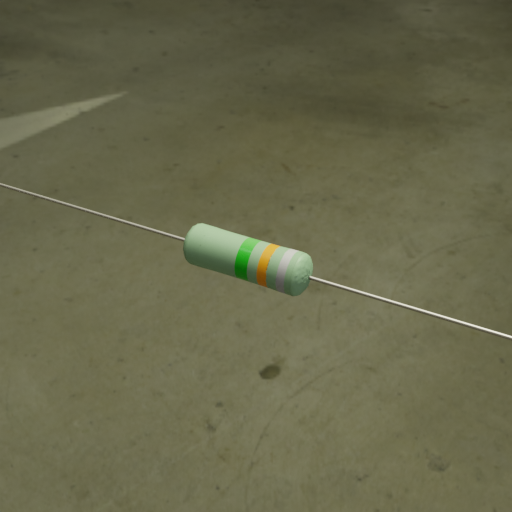
Resistor colour bands (in order): green, orange, silver